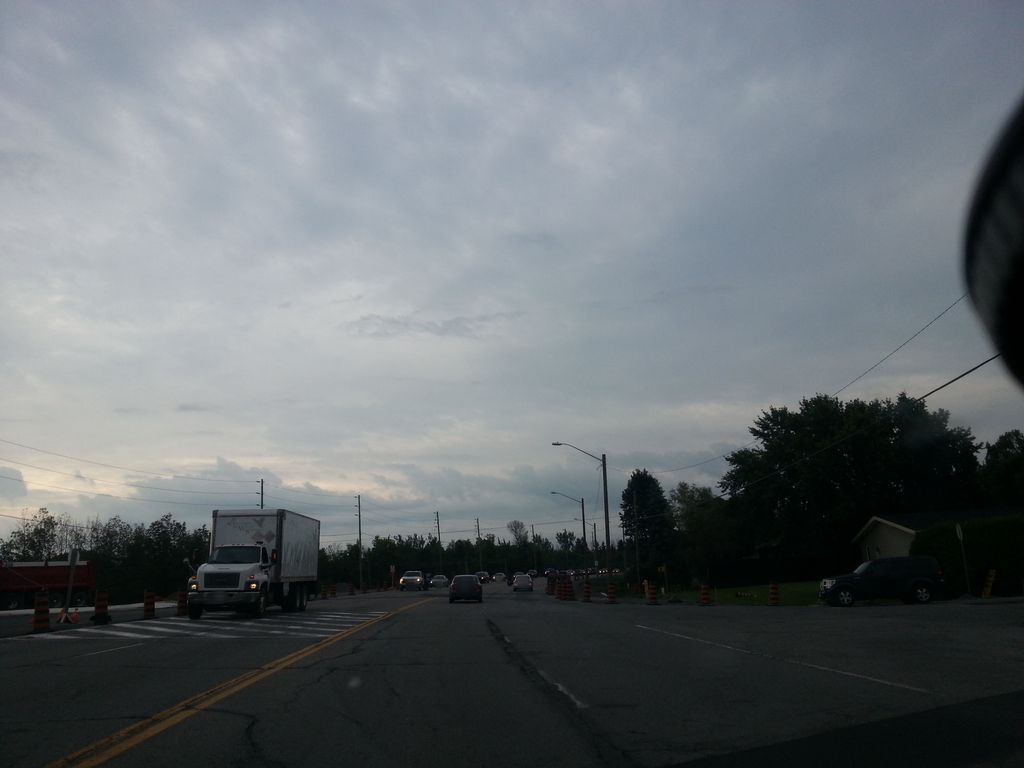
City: ottawa-gatineau